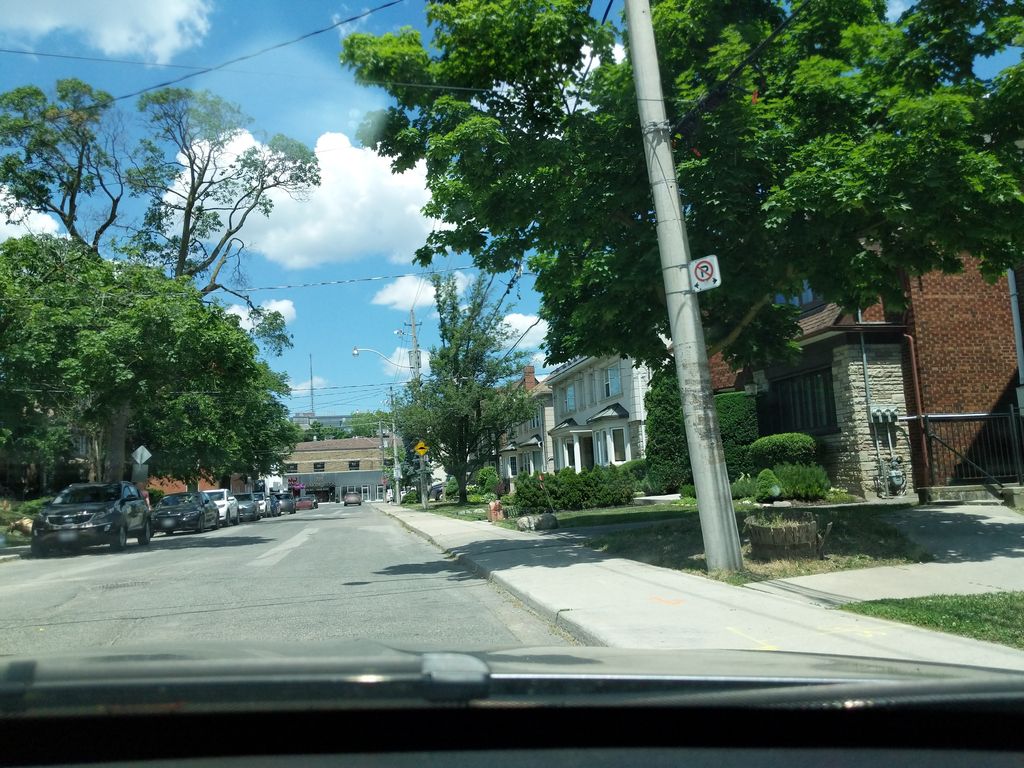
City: toronto